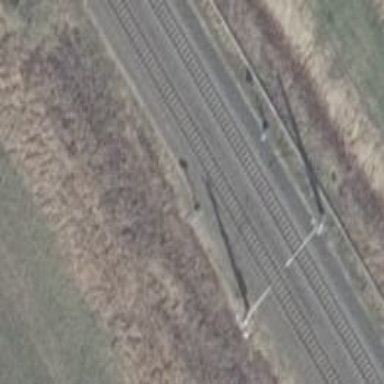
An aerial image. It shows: Railway signal.